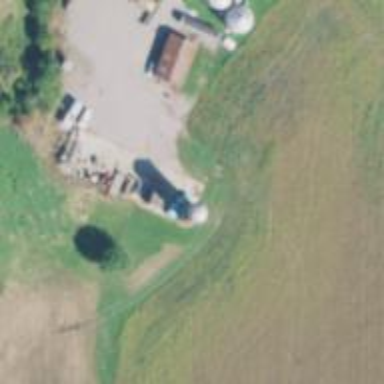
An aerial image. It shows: Silo.